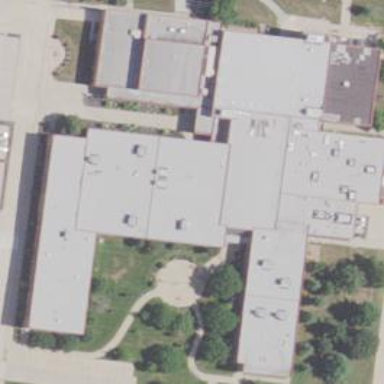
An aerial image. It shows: School building.